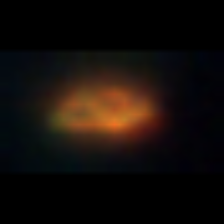
Taxon: Unknown_phyto
Group: Unknown